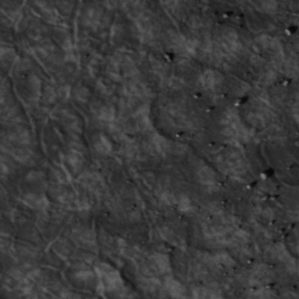
Label: non_frost